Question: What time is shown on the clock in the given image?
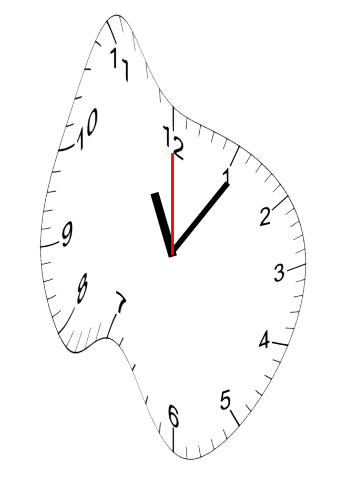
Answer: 11:06:00